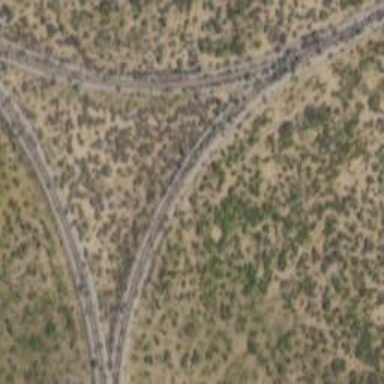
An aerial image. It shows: Disused railway spur service.